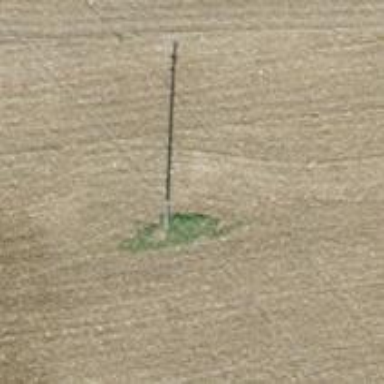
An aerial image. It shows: Power pole.